Question: Trying to import a database.
Followed this documentation
Restore: $ psql -U {user-name} -d {desintation_db}-f {dumpfilename.sql}
<URL>

What am I doing wrong?
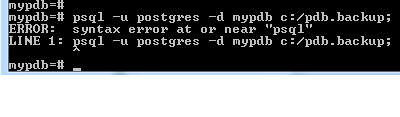
Answer: You should run 'psql' from a shell, not from a 'psql' instance.